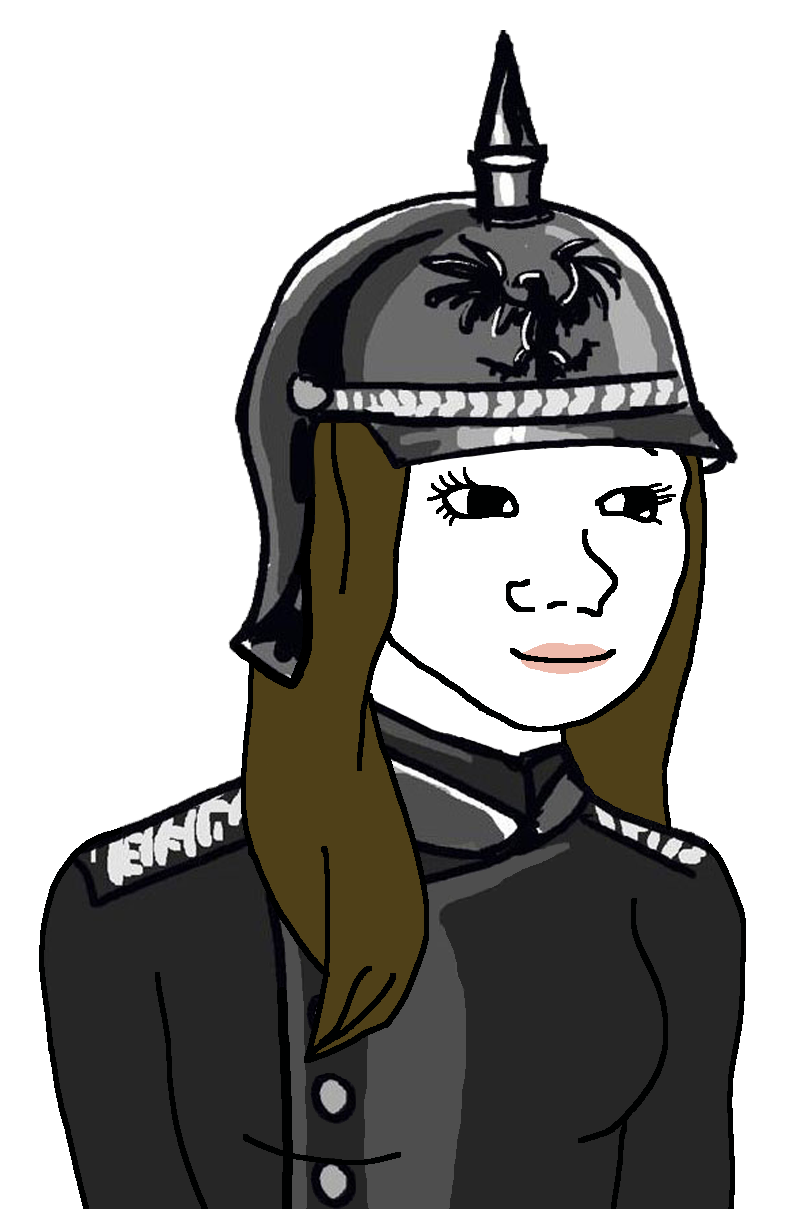
Label: 5_Trad_Wife